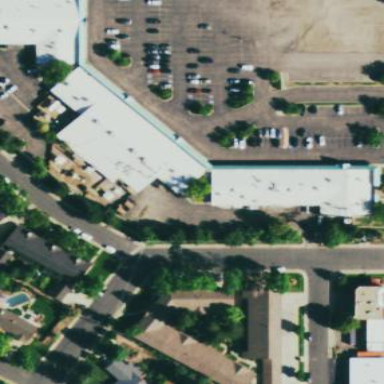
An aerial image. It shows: Retail building.